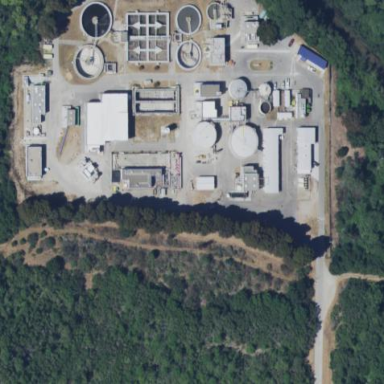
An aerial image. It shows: Wastewater plant.